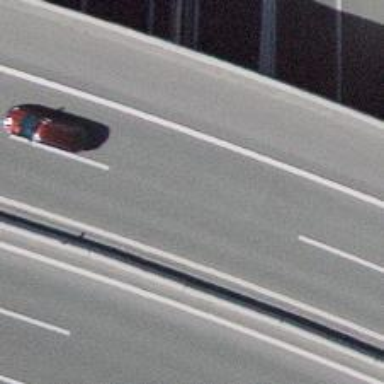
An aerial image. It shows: Asphalt bridge over motorway.